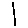
Label: line